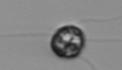
Label: flagellate_morphotype1